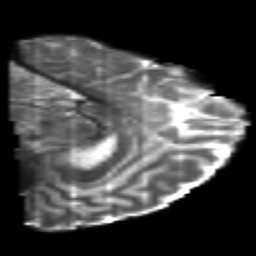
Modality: T2w
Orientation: sagittal
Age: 27
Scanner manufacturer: philips
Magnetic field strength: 3 T
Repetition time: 8.6 s
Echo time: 0.127 s